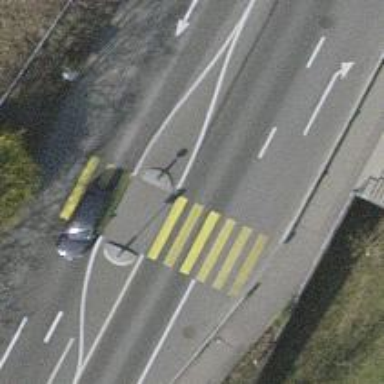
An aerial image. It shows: Marked road crossing with pedestrian island.